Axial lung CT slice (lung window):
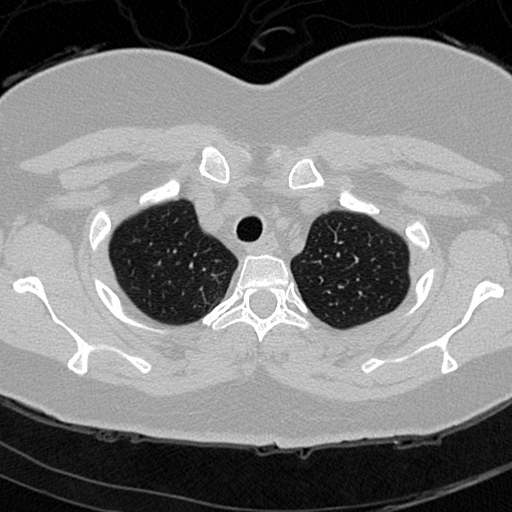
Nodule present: no